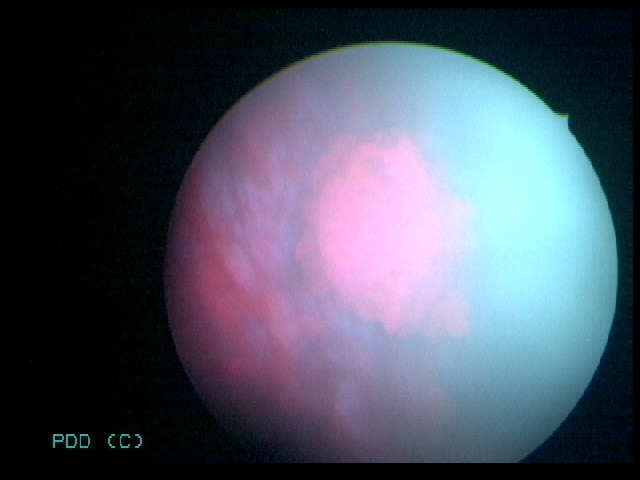
Modality: BLC
Class: Malignant
Subclass: HighGradePapillary
Lesion: L1
Stage: T1
Morphology: Papillary
Bladder cancer association: Yes